Field crop: tomato
Growth stage: 2
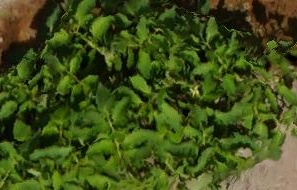
Species: tomato